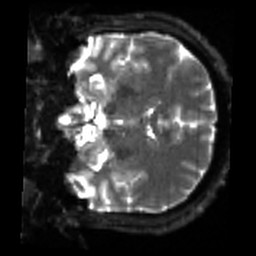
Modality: sbref
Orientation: coronal
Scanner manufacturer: siemens
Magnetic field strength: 3 T
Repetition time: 4 s
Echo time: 0.0594 s